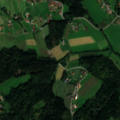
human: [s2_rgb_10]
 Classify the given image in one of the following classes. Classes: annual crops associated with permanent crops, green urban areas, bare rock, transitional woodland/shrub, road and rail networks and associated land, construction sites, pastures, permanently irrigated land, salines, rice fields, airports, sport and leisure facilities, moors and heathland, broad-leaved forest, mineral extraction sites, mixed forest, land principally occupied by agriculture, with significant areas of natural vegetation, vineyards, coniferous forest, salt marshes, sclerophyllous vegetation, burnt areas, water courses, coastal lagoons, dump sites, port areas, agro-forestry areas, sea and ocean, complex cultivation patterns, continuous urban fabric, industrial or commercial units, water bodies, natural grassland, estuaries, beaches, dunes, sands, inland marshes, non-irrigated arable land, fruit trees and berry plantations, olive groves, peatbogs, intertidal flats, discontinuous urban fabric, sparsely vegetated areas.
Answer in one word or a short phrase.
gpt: discontinuous urban fabric, pastures, complex cultivation patterns, land principally occupied by agriculture, with significant areas of natural vegetation, mixed forest, transitional woodland/shrub